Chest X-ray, PA view. Patient: 27 years old, sex M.
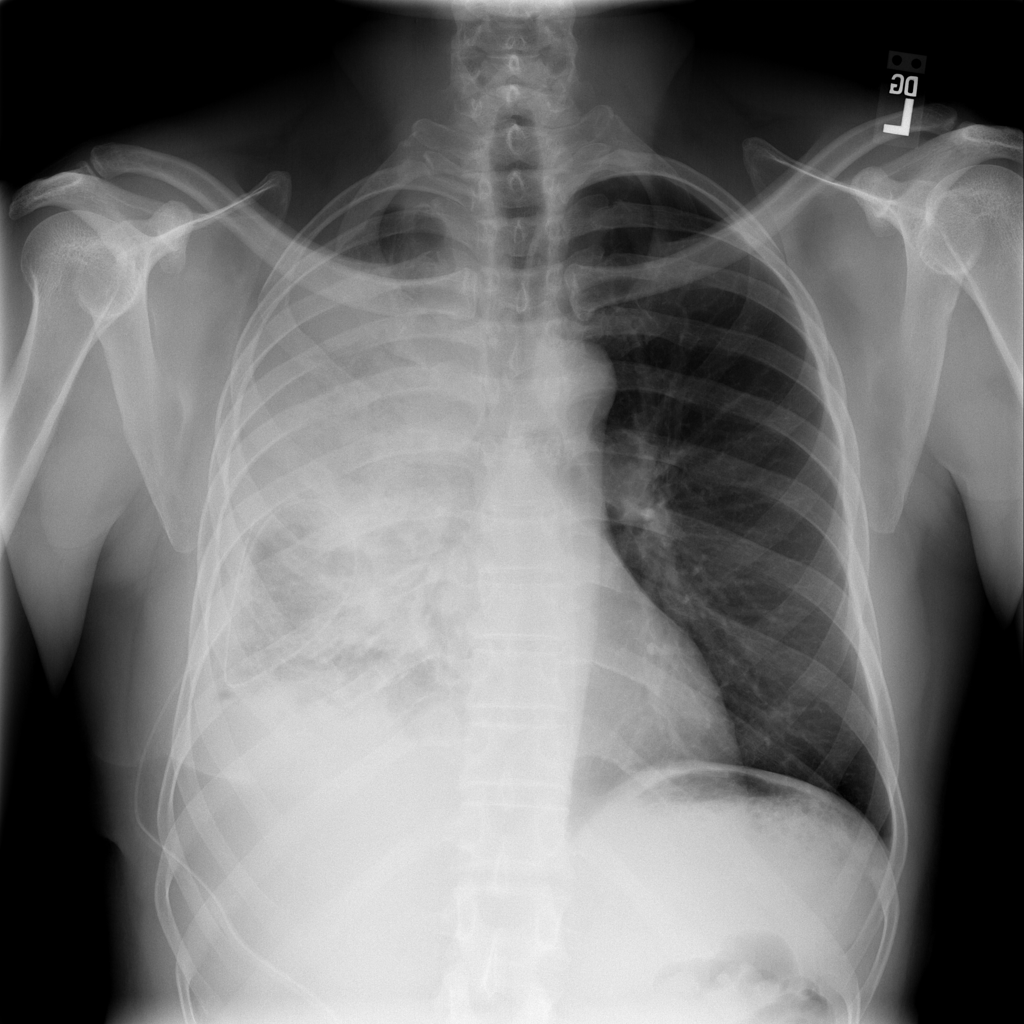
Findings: No Finding